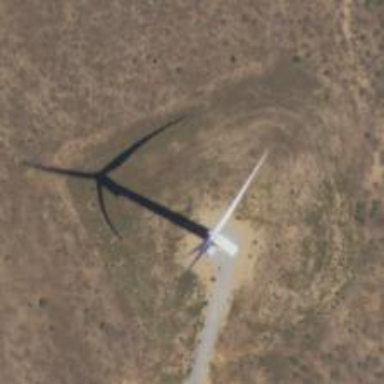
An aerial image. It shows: Wind generator in the form of horizontal axis wind turbine.